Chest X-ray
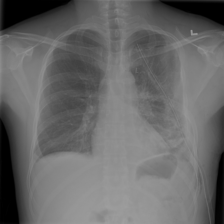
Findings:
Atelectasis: negative
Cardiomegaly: negative
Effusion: negative
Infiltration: negative
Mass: negative
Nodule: negative
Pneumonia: negative
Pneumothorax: negative
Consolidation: negative
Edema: negative
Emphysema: negative
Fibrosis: negative
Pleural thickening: negative
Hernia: negative